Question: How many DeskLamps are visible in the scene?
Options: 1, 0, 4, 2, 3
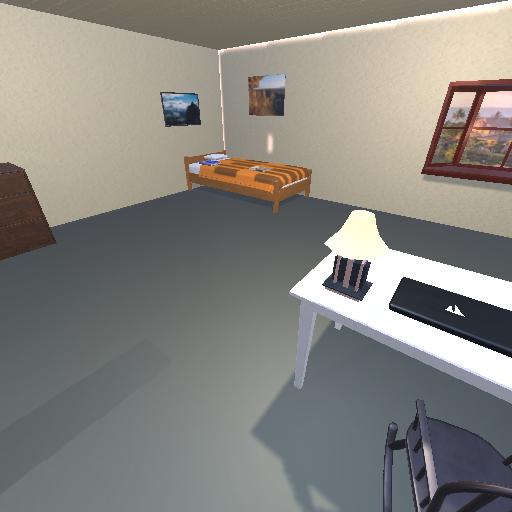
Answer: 1